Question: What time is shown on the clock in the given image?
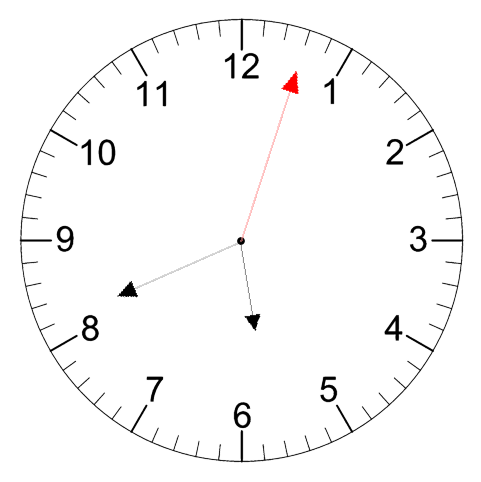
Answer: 05:41:03